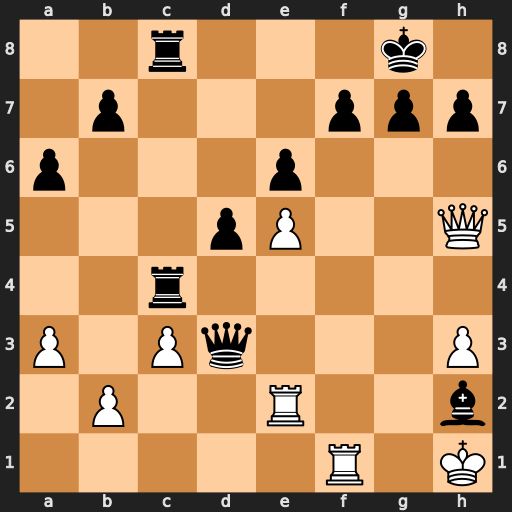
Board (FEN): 2r3k1/1p3ppp/p3p3/3pP2Q/2r5/P1Pq3P/1P2R2b/5R1K
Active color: w
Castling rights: -
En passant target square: -
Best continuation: Qxf7+ Kh8 Qf8+ Rxf8 Rxf8#